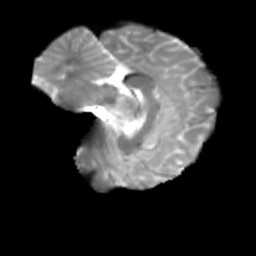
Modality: T2w
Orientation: sagittal
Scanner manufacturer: siemens
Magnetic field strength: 3 T
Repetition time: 4 s
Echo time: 0.0594 s